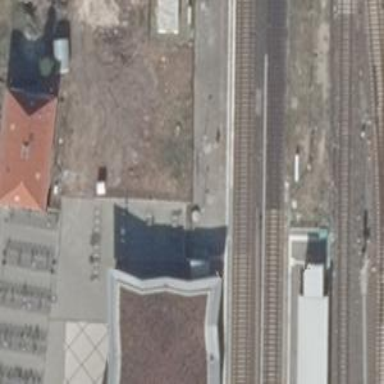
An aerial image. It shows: Solitary milestone along the railway.